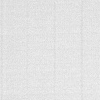
Atmospheric dust classification: dusty